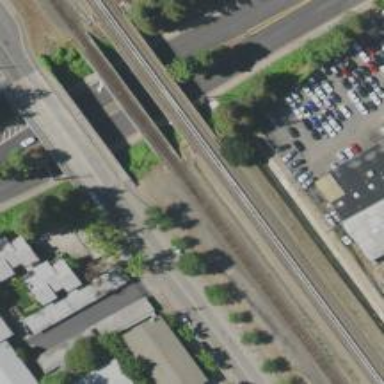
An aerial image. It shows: Bridge for electrified rail.